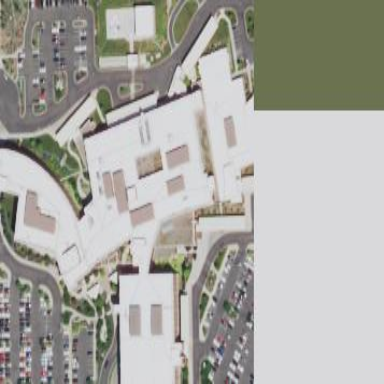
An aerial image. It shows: Healthcare facility identified as hospital.